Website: lowes
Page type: payment
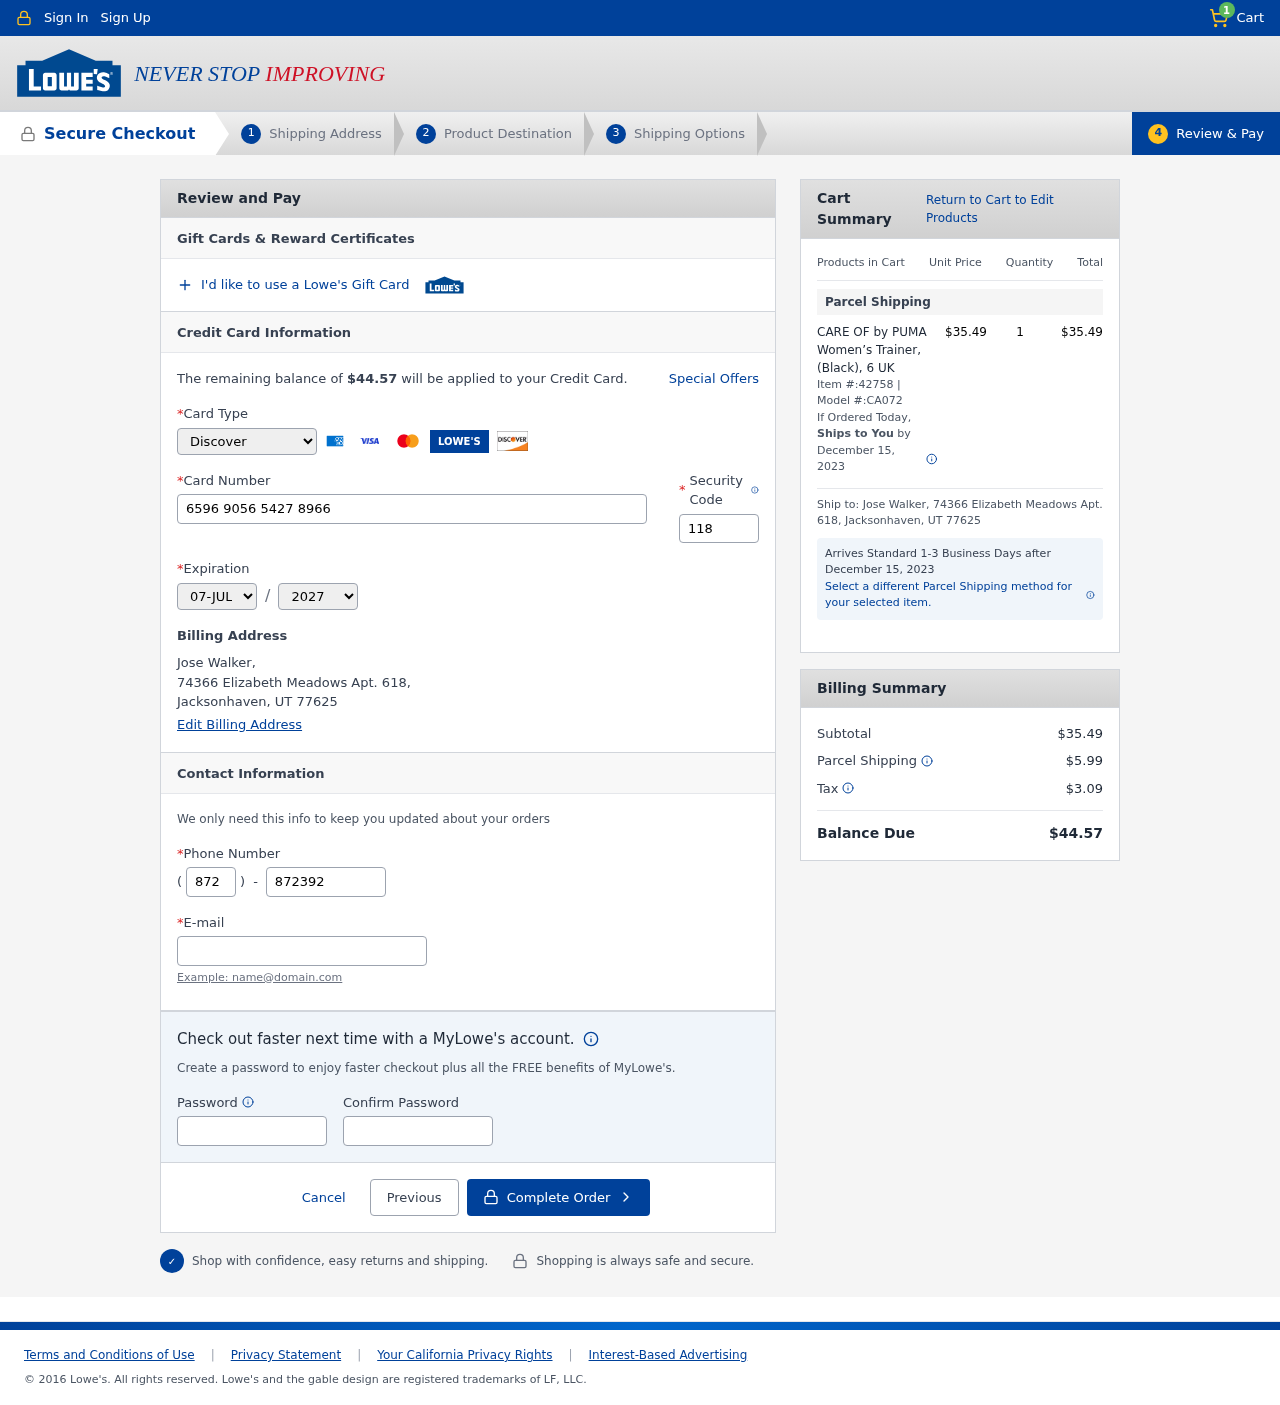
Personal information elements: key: PII_CARD_CVV
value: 118
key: PII_CARD_EXPIRY_MONTH
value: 07
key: PII_CARD_EXPIRY_YEAR
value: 27
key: PII_CARD_NUMBER
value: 6596 9056 5427 8966
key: PII_CARD_TYPE
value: Discover
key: PII_CITY_STATE_ZIP
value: Jacksonhaven, UT 77625
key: PII_EMAIL
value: jose_walker@gmail.com
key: PII_FULLNAME
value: Jose Walker,
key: PII_PHONE
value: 8723929927
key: PII_PHONE_AREA
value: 872
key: PII_STREET
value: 74366 Elizabeth Meadows Apt. 618,
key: PII_FULLNAME2
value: Jose Walker
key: PII_STREET2
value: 74366 Elizabeth Meadows Apt. 618
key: PII_CITY_STATE_ZIP2
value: Jacksonhaven, UT 77625
Product elements: key: PRODUCT1_NAME
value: CARE OF by PUMA Women’s Trainer, (Black), 6 UK
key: PRODUCT1_PRICE
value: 35.49
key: PRODUCT1_QUANTITY
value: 1
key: PRODUCT1_ITEM
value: Item #:42758
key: PRODUCT1_MODEL
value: Model #:CA072
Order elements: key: ORDER_NUM_ITEMS
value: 1
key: ORDER_TOTAL
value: $44.57
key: ORDER_SHIPPING_DATE
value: December 15, 2023
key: ORDER_SUBTOTAL
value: $35.49
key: ORDER_SHIPPING_DATE2
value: December 15, 2023
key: ORDER_SHIPPING_COST
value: $5.99
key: ORDER_TAX
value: $3.09